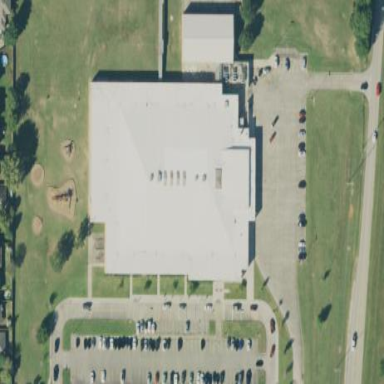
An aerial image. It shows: School building.